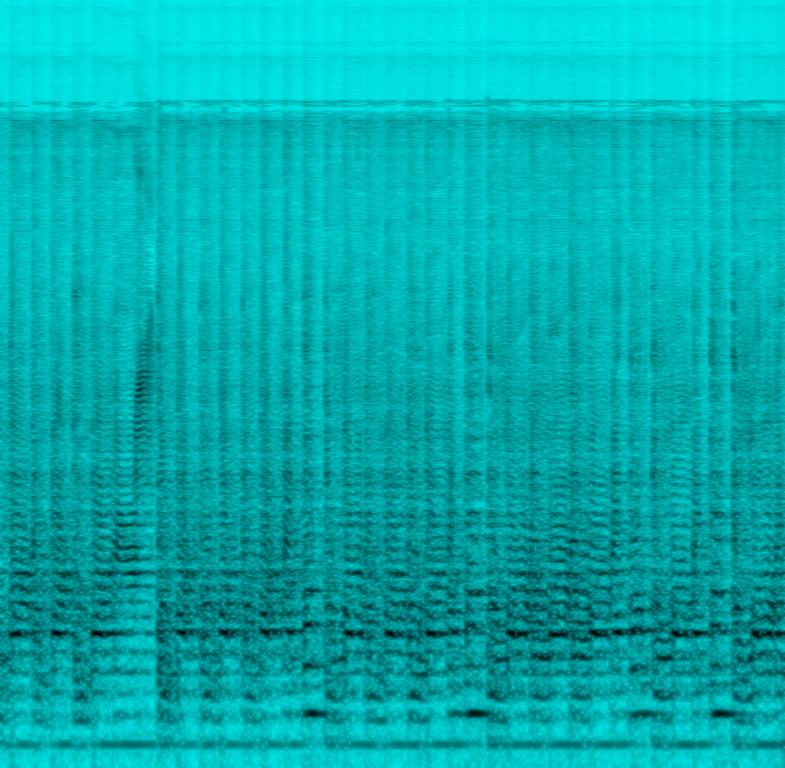
The low quality recording features a low didgeridoo solo melody. The recording is noisy, mono and reverberant as it was probably recorded in a room with a bad quality microphone.